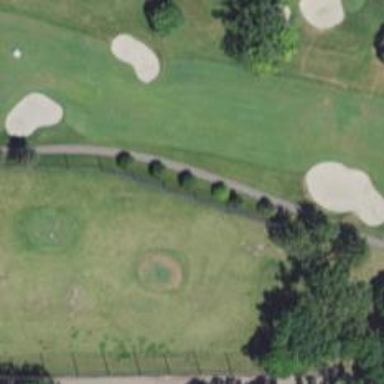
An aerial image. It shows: Service road used as golf cart path.